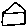
Label: house